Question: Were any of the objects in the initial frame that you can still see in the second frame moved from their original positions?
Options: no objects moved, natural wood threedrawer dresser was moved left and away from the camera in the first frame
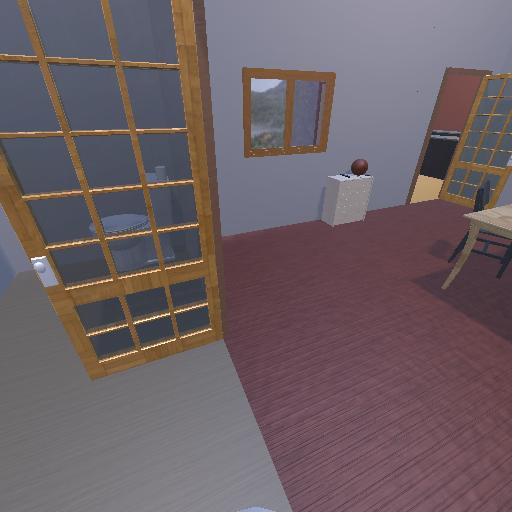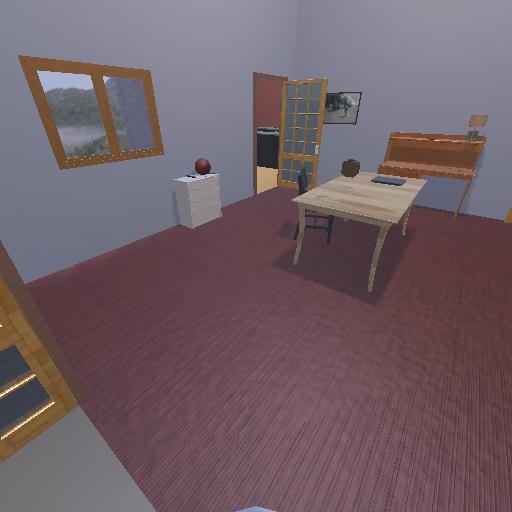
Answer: no objects moved